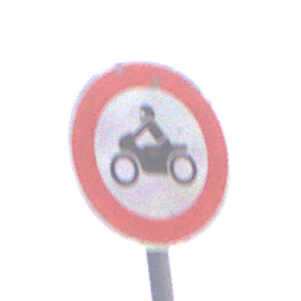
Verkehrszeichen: VerbotKraftraeder
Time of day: Midday
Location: Outdoor (Nature)
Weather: PartlyCloudy
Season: NotSpecified
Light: Natural